Question: I have a data frame with data in the following format:
'''
Month1 Month2 Month3 Month4 Month5 Month6 Month7 Month8 Month9 Month10 Month11 Month12 Month13 Month14 Month15 Type Subject
2.<PHONE> 2.<PHONE> 2.<PHONE> 3.<PHONE> 2.<PHONE> 2.<PHONE> 3.<PHONE> 2.<PHONE> 2.<PHONE> 2.<PHONE> <PHONE> <PHONE> <PHONE> <PHONE> <PHONE> Filing 1 Tools of the Trade
2.<PHONE> 3.<PHONE> 3.<PHONE> 3.<PHONE> 3.<PHONE> 2.<PHONE> 3.<PHONE> 2.<PHONE> 2.<PHONE> 2.<PHONE> 2.<PHONE> 2.<PHONE> 2.<PHONE> 2.<PHONE> 2.<PHONE> Filing 1 Who's at the Door?
<PHONE> <PHONE> <PHONE> <PHONE> <PHONE> 2.<PHONE> <PHONE> <PHONE> <PHONE> <PHONE> <PHONE> <PHONE> <PHONE> <PHONE> <PHONE> ProcessServing 1 Adobe Acrobat
<PHONE> <PHONE> <PHONE> 2.<PHONE> 2.<PHONE> <PHONE> <PHONE> <PHONE> <PHONE> <PHONE> <PHONE> <PHONE> <PHONE> <PHONE> <PHONE> ProcessServing 1 EService
'''
This is just sample data, I have a total of 4 'Type' and 7 'Subject' categories. Here's the output of 'dput(head(avgRevenueBySubject))':
'''
structure(list(Month1 = c(2.32452852540217, 2.39838024319443,
1.38763119669326, 1.67197010492586, 2.39230240910008, 2.56177491674571
), Month2 = c(2.25983235807464, 2.80008703157276, 1.92684823894878,
1.81781945992201, 3.11274605464608, 2.39007978845121), Month3 = c(2.45378041585838,
2.73603115114115, 2.15154625461568, 2.28897180500678, 3.2072070366587,
2.42619683055328), Month4 = c(2.50950054817085, 2.89118356394795,
2.19502538520019, 2.28141567102663, 3.0504767706406, 3.24637686954766
), Month5 = c(2.53858195315855, 2.5939498734771, 2.35786859462019,
2.24828684346212, 3.02313315871281, 2.86228969522596), Month6 = c(2.20551945443653,
2.11372073519497, 2.24466703665554, 2.17193033864937, 2.70377966653074,
2.94296818999896), Month7 = c(2.09246043688626, 2.50841794197685,
2.30673064217475, 1.91220323933604, 2.7369954829105, 3.33012570803583
), Month8 = c(2.22553189078165, 2.44113695766249, 2.26140266497664,
1.764621178248, 2.62183982786095, 2.57124386952199), Month9 = c(1.99424045532198,
1.9091795918852, 2.20375474567921, 1.75651288161892, 2.40383936923673,
2.13798204834703), Month10 = c(2.15229842709522, 2.52246522784505,
2.01002146553544, 1.74130180371386, 2.53194432666157, 2.12970742947938
), Month11 = c(2.26866642573734, 2.21939880654197, 1.96811894944027,
1.54314755700399, 2.81563101112808, 1.81719515748861), Month12 = c(2.21540768941806,
2.09996453939828, 2.14269489036386, 1.69009446249139, 2.52435113546707,
1.30659644388318), Month13 = c(2.01407795696169, 2.19110438349199,
2.08594091270487, 1.66310710284536, 2.30479375587374, 0.672996949673077
), Month14 = c(1.85702016208139, 2.18375170870693, 2.28394628775105,
1.64612604028705, 2.51616863736761, 0.234263615828042), Month15 = c(1.7562791061015,
2.38349140169948, 1.96156382849473, 1.78529825283472, 2.36734279344632,
0.264301216598792), Type = structure(c(2L, 2L, 2L, 2L, 2L, 2L
), .Label = c("eServices 1", "Filing 1", "ProcessServing 1",
"Research 1"), class = "factor"), Subject = c("Adobe Acrobat",
"EService", "OCeFiling", "SD eFiling", "Saving Trees & Time",
"Tools of the Trade")), .Names = c("Month1", "Month2", "Month3",
"Month4", "Month5", "Month6", "Month7", "Month8", "Month9", "Month10",
"Month11", "Month12", "Month13", "Month14", "Month15", "Type",
"Subject"), row.names = c(NA, 6L), class = "data.frame")
'''
I'm trying to plot this information using the following code:
'''
q <- ggparcoord(data = avgRevenueBySubject,
columns = 1:15,
groupColumn = 17,
showPoints = FALSE,
alphaLines = 0.3,
shadeBox = NULL,
scale = "globalminmax",
title = "Average Revenue by Training Subject"
) +
geom_vline(aes(xintercept=3.5),color='blue',linetype="dashed", size=1) +
facet_wrap(~Subject,scales='fixed', nrow = 4) + geom_line(size=1)
q <- q + theme_minimal() + xlab('Months') + ylab('Average Revenue (on log scale)') +
theme(legend.position = "none") + theme(axis.text.y = element_text(hjust=0, angle=0),
axis.text.x = element_text(hjust=1, angle=45),
plot.title = element_text(size=20))
q
'''
and I get the following plot:

Now as we can see that I'm getting different color in each 'facet' and the same color in every individual plot.
I would like to see different colors for the 4 lines on each individual plot and the colors of these lines to be the same across individual 'facet'.
Any help would be much appreciated.
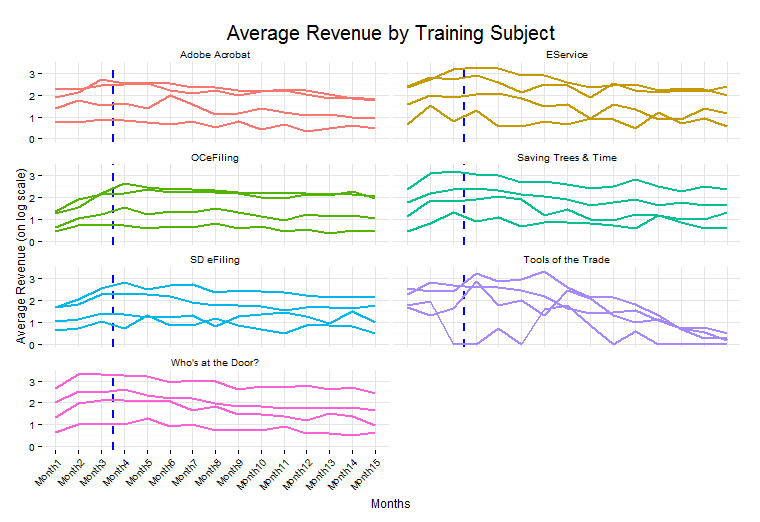
Answer: As far as I can tell, 'ggparcoord' drops columns from the data set it does not use. So if you want to use a variable in the facet that you did not reference in 'ggparcoord()', then you're going to have a problem.
One work around is to modify the data in in the 'ggplot' object directly. Normally i'd say this is a bad idea but right now I don't see any other way.
'''
q<-ggparcoord(data = avgRevenueBySubject,
columns = 1:15,
showPoints = FALSE,
alphaLines = 0.3,
groupColumn="Type",
shadeBox = NULL,
scale = "globalminmax",
title = "Average Revenue by Training Subject"
)
# data to merge
mm <- cbind.data.frame(.ID=1:nrow(avgRevenueBySubject), Subject=avgRevenueBySubject$Subject)
#merge data
q$data<-merge(q$data, mm)
#finish plot commands
q <- q+ geom_vline(aes(xintercept=3.5),color='blue',linetype="dashed", size=1) +
facet_wrap(~Subject,scales='fixed', nrow = 4) + geom_line(size=1)
q <- q + theme_minimal() + xlab('Months') + ylab('Average Revenue (on log scale)') +
theme(legend.position = "none") + theme(axis.text.y = element_text(hjust=0, angle=0),
axis.text.x = element_text(hjust=1, angle=45),
plot.title = element_text(size=20))
'''